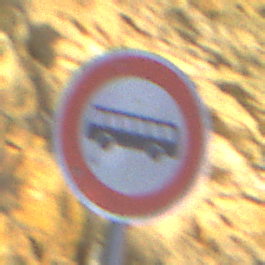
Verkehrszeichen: VerbotKraftomnibusse
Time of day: MorningAfternoon
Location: Outdoor (RoadRail)
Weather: PartlyCloudy
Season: NotSpecified
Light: Natural